Interaction volume radius: 10 \u00c5
Interaction volume height: 10 \u00c5
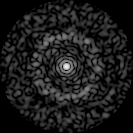
Disorder parameter: 0.8193